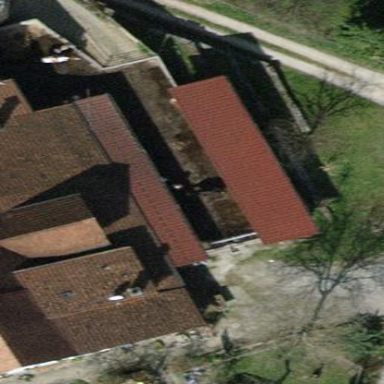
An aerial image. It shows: View of roof of building.